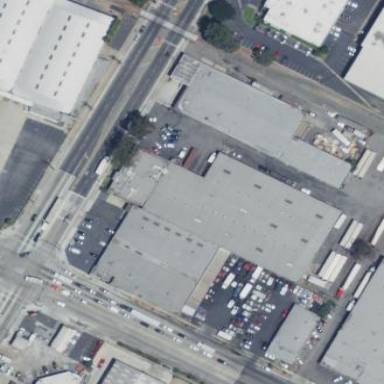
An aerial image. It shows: Industrial building.